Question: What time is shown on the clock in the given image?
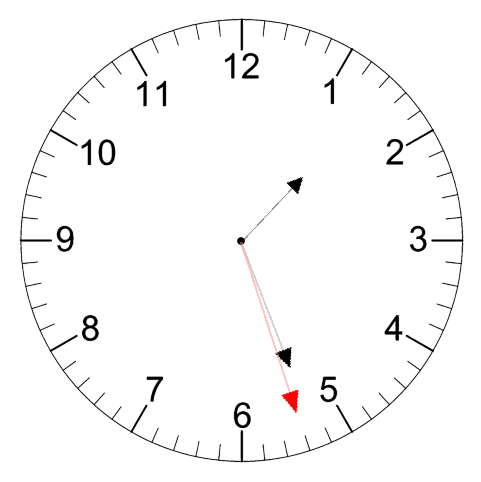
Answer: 01:26:27